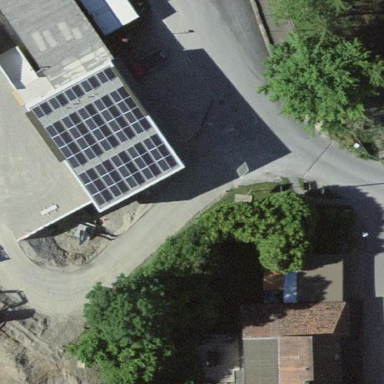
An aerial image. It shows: Garage.